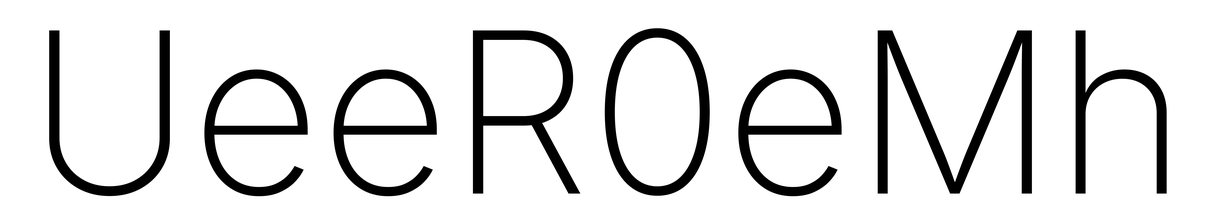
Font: Inter_ExtraLight